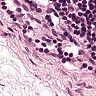
Metastatic tissue present: no